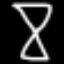
Label: hourglass